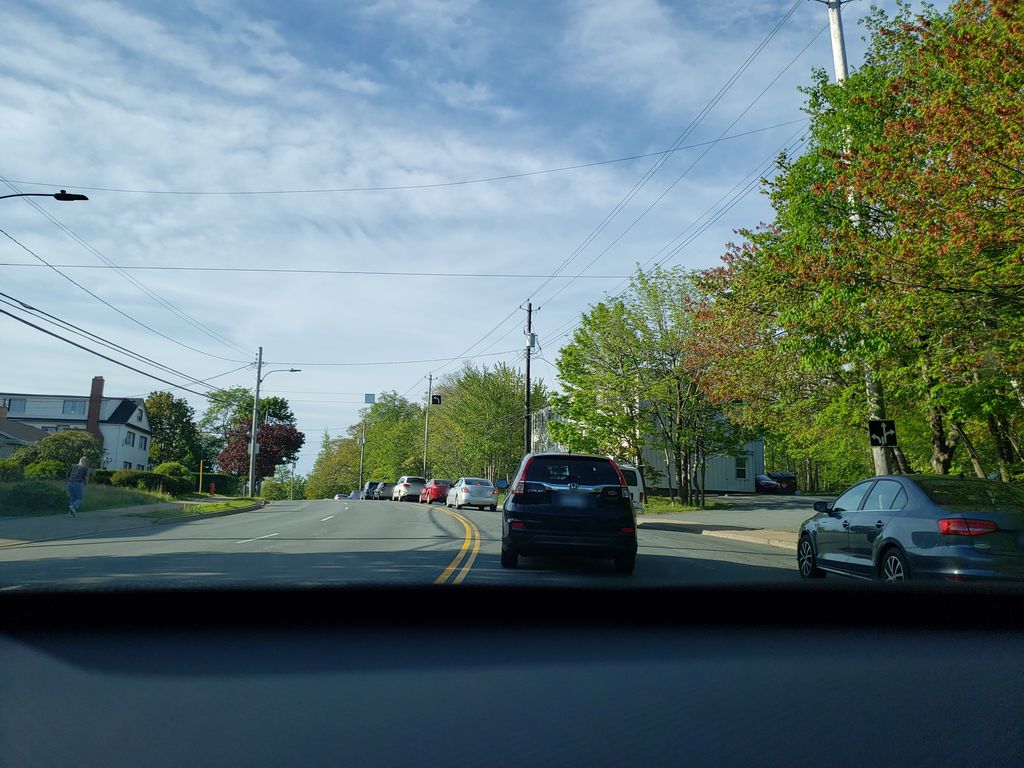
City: halifax